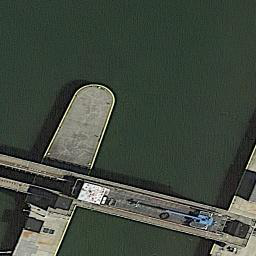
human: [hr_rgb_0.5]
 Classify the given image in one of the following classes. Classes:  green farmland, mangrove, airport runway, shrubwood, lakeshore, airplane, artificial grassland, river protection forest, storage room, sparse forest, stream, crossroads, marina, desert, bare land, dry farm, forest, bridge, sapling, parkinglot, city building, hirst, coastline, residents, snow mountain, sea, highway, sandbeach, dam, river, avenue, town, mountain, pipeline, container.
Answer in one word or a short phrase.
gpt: dam